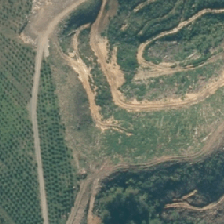
Land cover: harvested_forest